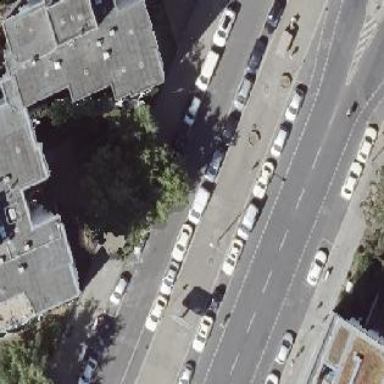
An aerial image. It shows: Asphalt lane for parking with lane markings.